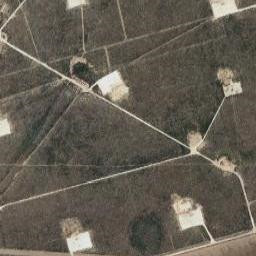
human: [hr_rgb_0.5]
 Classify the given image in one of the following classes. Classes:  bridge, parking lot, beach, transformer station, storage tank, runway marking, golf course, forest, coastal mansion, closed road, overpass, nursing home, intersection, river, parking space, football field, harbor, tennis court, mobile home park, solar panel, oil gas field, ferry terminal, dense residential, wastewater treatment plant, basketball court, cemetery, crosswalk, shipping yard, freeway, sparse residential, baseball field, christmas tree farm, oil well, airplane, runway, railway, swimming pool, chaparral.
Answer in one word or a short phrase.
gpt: oil gas field